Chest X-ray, AP view. Patient: 63 years old, sex M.
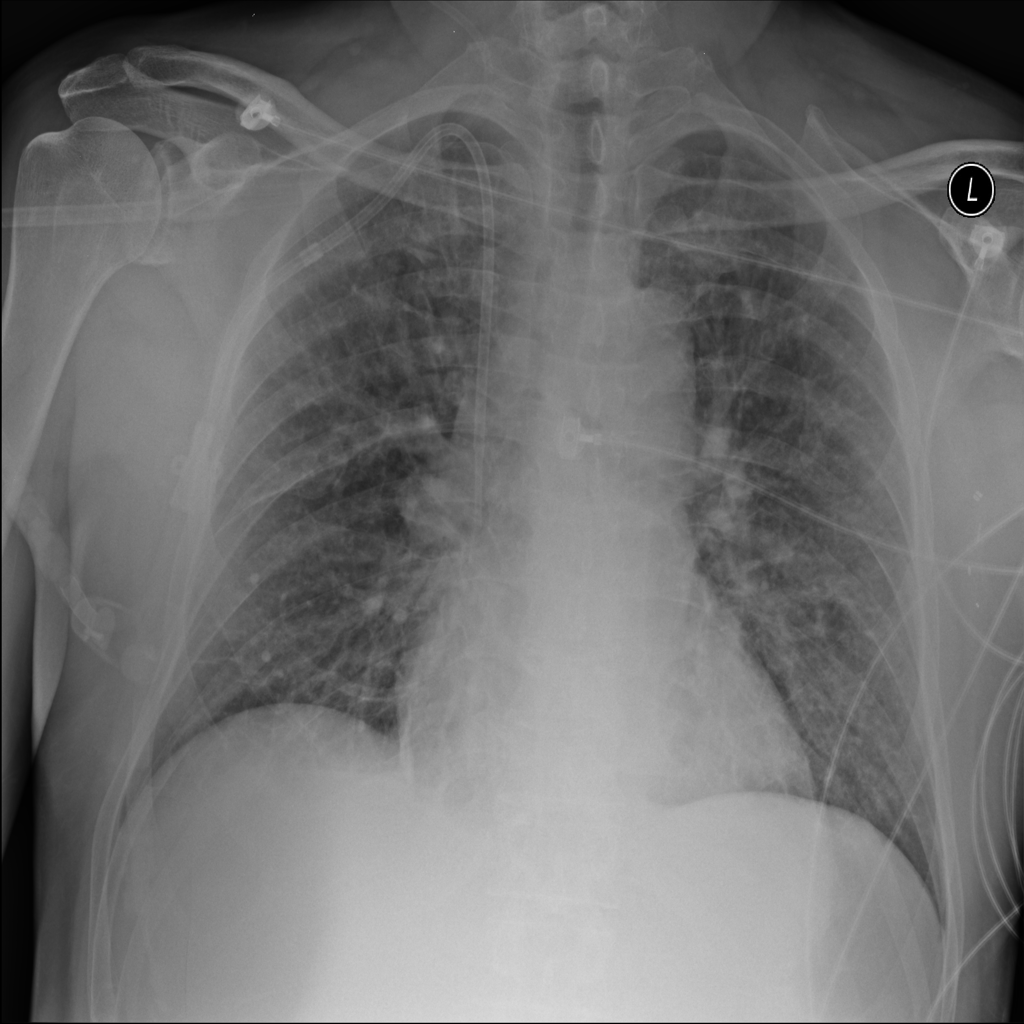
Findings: No Finding